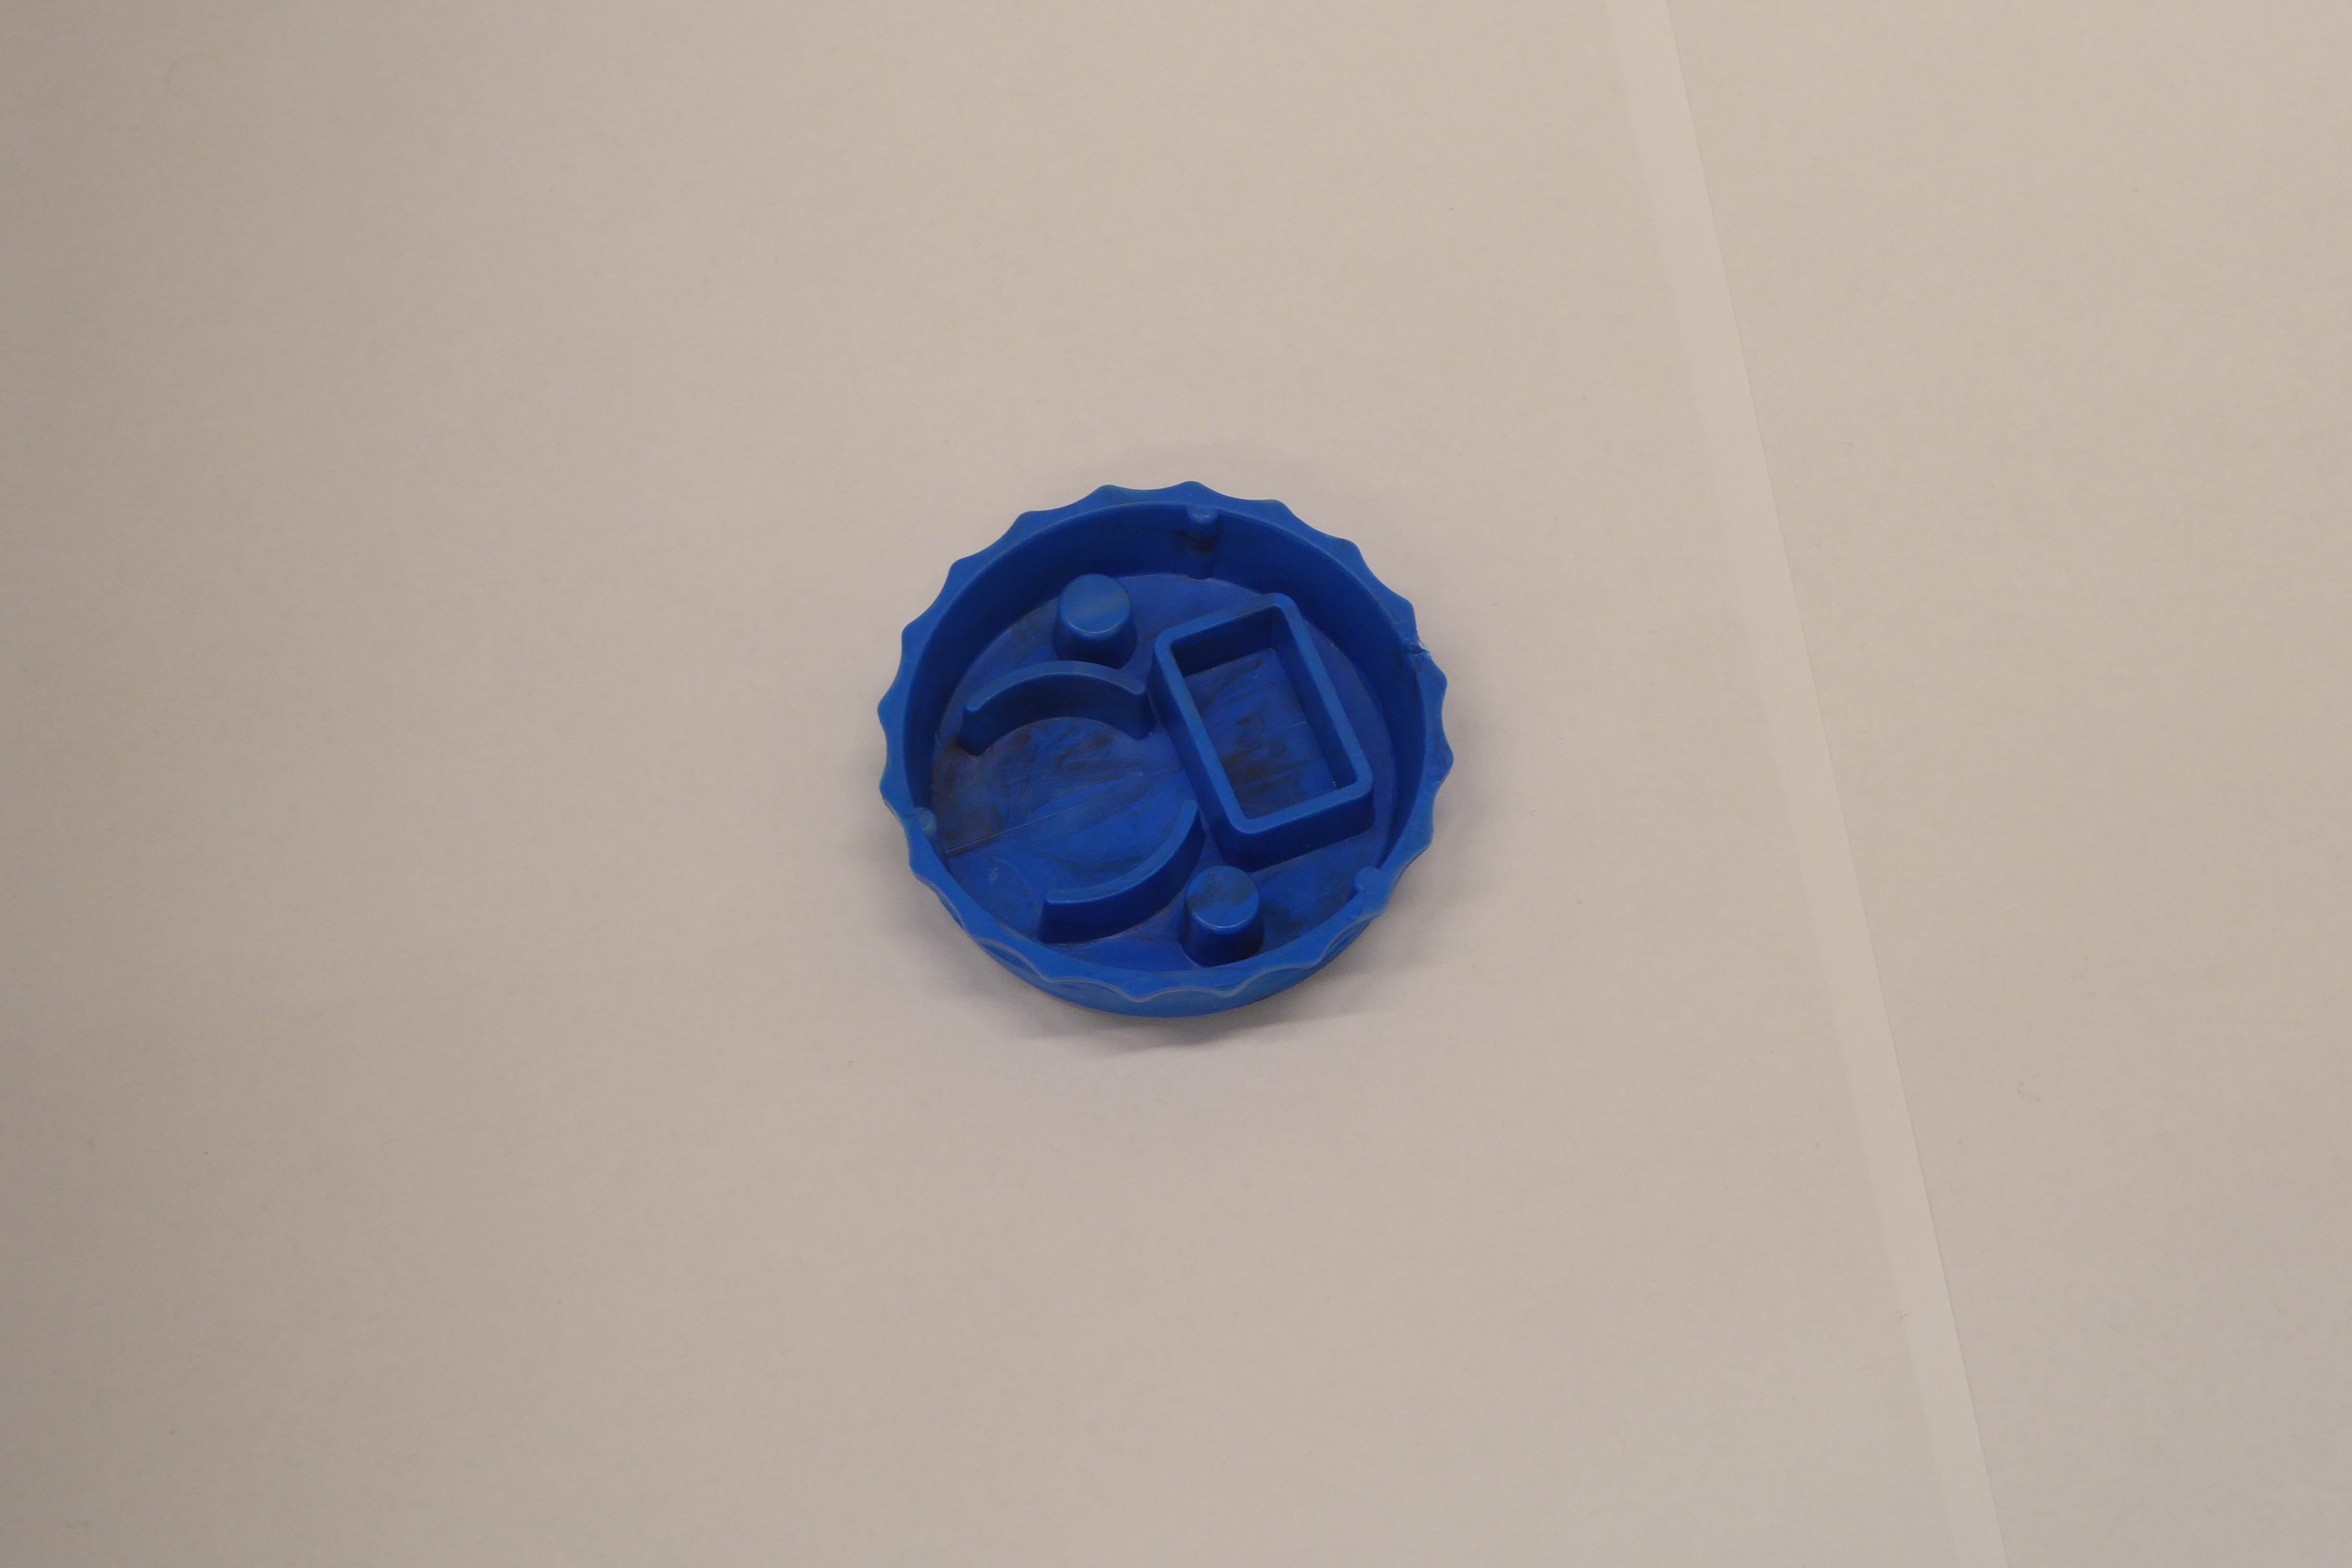
Label: Bottle Opener - Cover